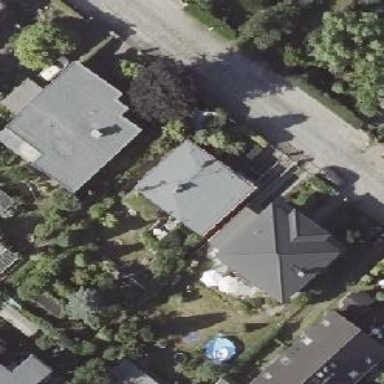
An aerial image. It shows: Detached building.